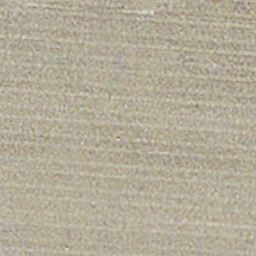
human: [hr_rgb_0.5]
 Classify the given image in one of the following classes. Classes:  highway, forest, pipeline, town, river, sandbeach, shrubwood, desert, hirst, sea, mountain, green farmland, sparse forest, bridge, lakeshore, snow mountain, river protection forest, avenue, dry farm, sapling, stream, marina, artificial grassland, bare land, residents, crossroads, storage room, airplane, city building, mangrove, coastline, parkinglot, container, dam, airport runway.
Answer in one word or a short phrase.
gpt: dry farm